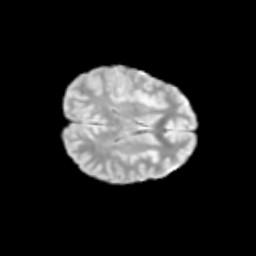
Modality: T2w
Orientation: axial
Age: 12
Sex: female
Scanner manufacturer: siemens
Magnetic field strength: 3 T
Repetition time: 3.8 s
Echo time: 0.07 s